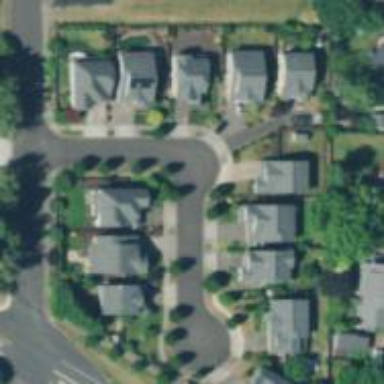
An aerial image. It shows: Residential road.